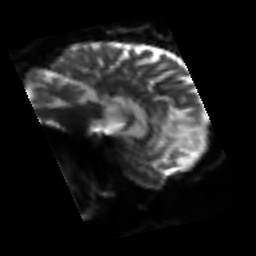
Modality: sbref
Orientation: sagittal
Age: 58
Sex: male
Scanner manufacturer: siemens
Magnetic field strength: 3 T
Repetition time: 3.2 s
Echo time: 0.081 s